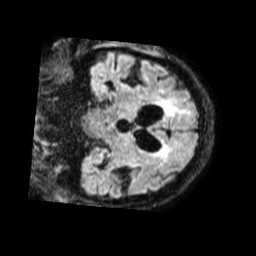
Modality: FLAIR
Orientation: coronal
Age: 82
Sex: female
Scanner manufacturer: philips
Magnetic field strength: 1.5 T
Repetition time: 4.8 s
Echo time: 0.3363 s